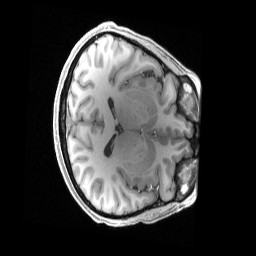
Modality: T1w
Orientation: axial
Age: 38
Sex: female
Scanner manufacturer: siemens
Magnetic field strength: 3 T
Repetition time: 2.4 s
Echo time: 0.00222 s